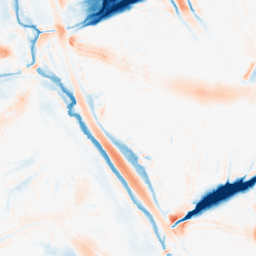
Category: morphological
Decomposition family: morphological
Decomposition parameters: operation: average
size: 20
Upsampling method: bilinear
Upsampling parameters: scale: 8
Upsampling scale: 8